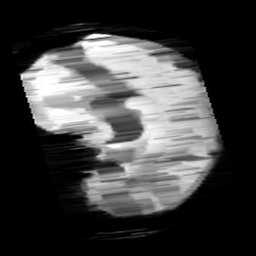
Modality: minIP
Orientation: sagittal
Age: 11
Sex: male
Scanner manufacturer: siemens
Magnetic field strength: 3 T
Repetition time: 0.027 s
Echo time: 0.02 s